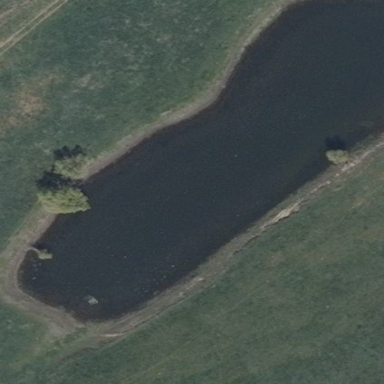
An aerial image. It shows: Oxbow water feature in nature.